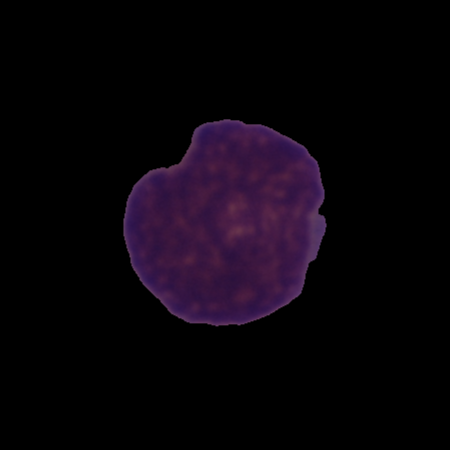
Label: cancer